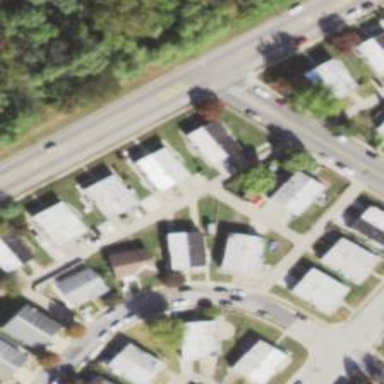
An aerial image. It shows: Alley classified as service road.